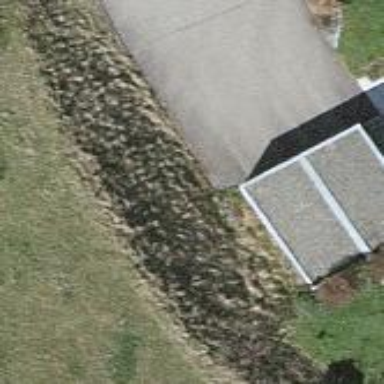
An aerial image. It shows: Group of garages.